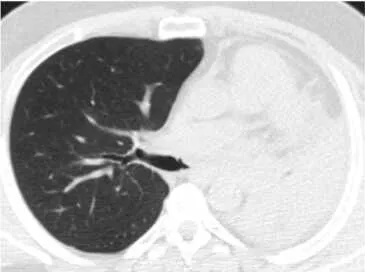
Axial and coronal CT images in lung window at the level of the carina. Axial.
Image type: radiology (ct)